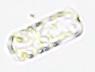
Label: Cerataulina_Guinardia_Dactyliosen